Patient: sex F, age 36
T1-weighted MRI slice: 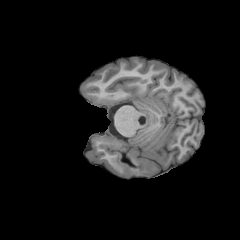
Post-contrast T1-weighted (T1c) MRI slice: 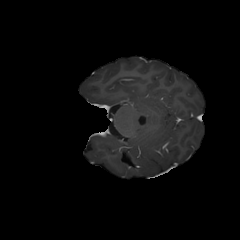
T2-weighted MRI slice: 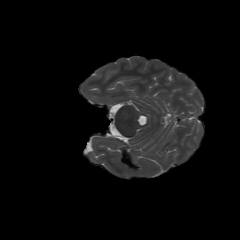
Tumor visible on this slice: no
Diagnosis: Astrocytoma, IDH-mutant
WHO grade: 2